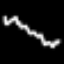
Label: squiggle